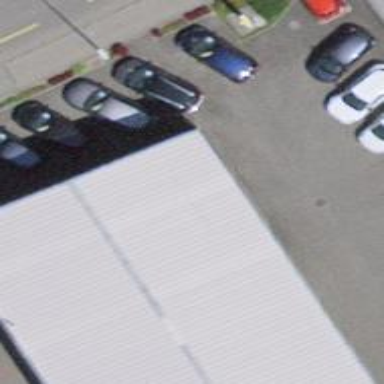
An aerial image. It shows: Shop that sells cars.